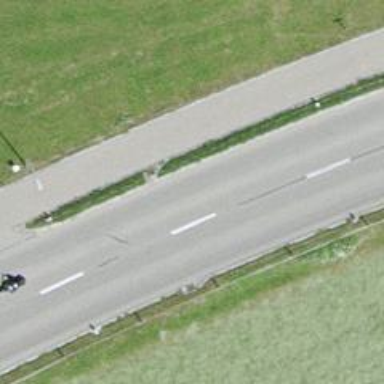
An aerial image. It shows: Asphalt road designated as primary highway with separate sidewalks and cycle paths.